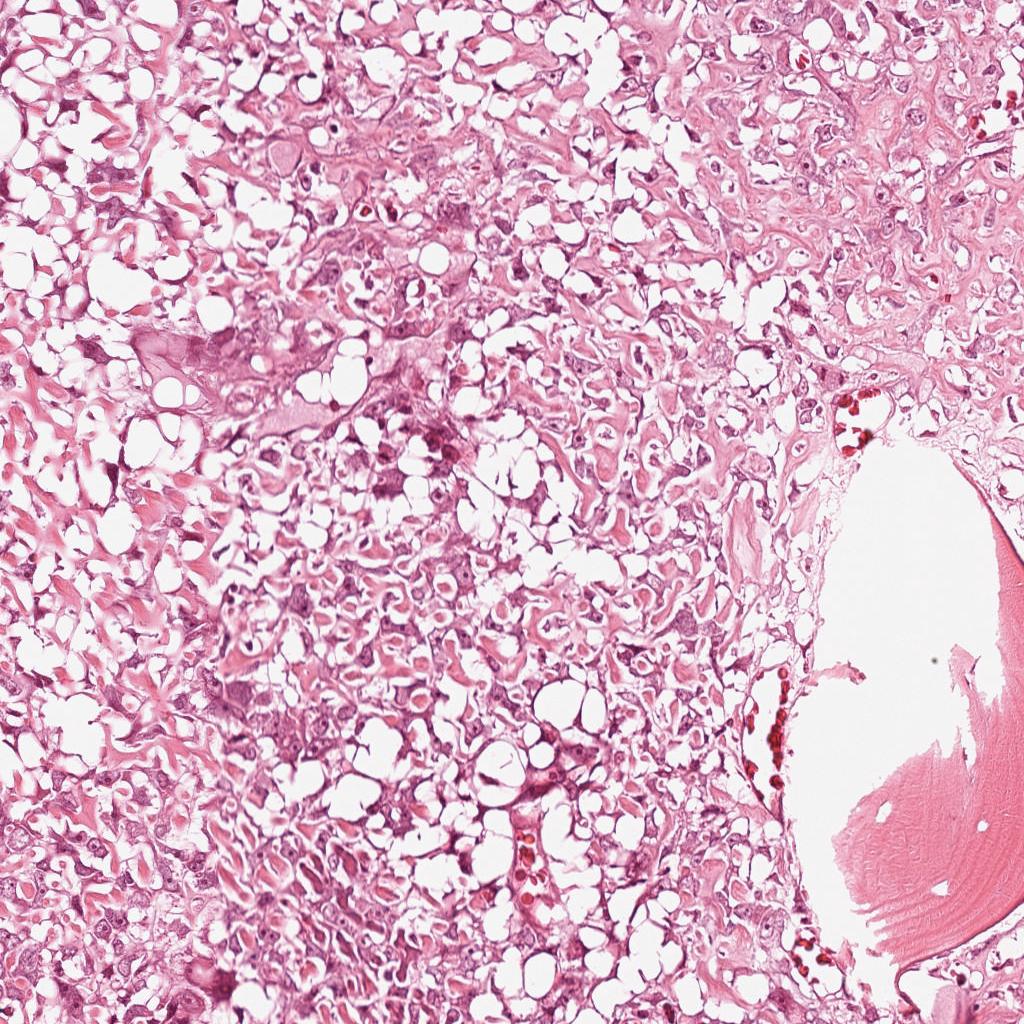
Label: Viable